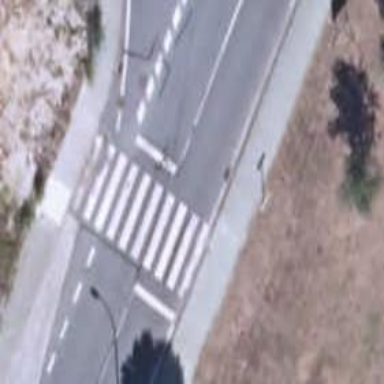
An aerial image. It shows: Footway with asphalt surface featuring zebra crossing.